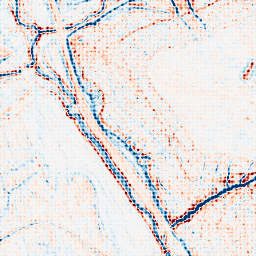
Category: edge_preserving
Decomposition family: bilateral
Decomposition parameters: d: 9
sigma_color: 25
sigma_space: 50
Upsampling method: sinc_blackman
Upsampling parameters: scale: 8
kernel_size: 8
Upsampling scale: 8